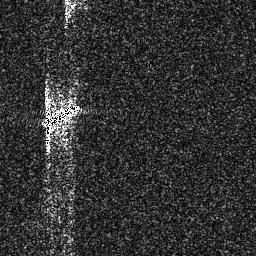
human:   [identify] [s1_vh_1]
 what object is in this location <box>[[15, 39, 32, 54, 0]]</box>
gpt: <ref>1 medium ship at the left</ref>